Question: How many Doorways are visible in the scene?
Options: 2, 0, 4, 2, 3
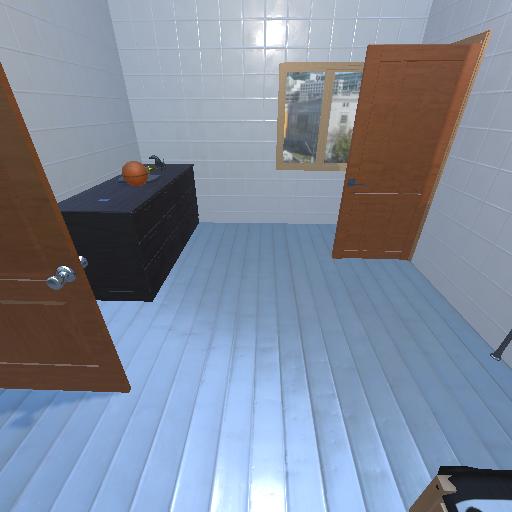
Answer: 2